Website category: university
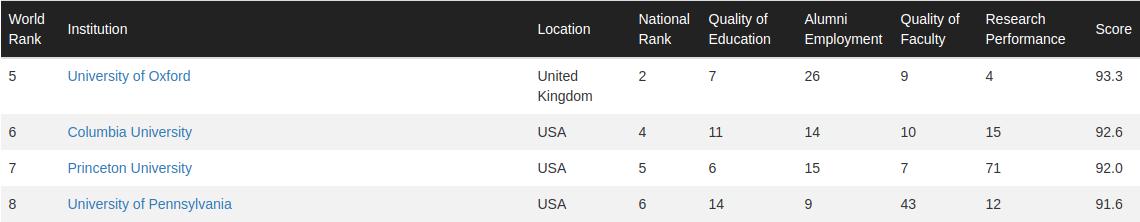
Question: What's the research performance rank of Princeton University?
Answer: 71

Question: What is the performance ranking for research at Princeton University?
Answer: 71

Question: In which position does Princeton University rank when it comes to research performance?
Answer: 71

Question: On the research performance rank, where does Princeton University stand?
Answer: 71

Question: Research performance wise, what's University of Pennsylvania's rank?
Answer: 12

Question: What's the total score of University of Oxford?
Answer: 93.3

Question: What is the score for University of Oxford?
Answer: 93.3

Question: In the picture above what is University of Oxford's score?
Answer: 93.3

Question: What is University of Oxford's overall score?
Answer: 93.3

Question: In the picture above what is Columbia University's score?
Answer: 92.6

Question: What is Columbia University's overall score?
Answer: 92.6

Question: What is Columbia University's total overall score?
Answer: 92.6

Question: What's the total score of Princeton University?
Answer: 92.0

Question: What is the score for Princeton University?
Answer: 92.0

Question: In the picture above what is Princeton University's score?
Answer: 92.0

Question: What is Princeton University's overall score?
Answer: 92.0

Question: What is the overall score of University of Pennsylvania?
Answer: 91.6

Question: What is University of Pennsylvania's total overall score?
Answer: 91.6

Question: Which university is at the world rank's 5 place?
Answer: University of Oxford

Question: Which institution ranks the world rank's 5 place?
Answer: University of Oxford

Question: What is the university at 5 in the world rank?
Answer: University of Oxford

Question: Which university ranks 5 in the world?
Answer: University of Oxford

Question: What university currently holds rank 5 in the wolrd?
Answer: University of Oxford

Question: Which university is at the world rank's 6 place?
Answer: Columbia University

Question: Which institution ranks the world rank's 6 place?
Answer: Columbia University

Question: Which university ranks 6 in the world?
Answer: Columbia University

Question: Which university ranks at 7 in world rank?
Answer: Princeton University

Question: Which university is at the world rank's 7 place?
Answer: Princeton University

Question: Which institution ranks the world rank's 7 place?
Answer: Princeton University

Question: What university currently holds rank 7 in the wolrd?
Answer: Princeton University

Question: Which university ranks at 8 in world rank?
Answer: University of Pennsylvania

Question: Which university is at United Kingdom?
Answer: University of Oxford

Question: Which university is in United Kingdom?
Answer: University of Oxford

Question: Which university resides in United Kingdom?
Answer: University of Oxford

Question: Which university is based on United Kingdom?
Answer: University of Oxford

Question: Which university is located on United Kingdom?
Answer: University of Oxford

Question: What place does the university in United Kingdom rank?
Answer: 5

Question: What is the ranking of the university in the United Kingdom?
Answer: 5

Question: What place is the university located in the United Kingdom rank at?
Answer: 5

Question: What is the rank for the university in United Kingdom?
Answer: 5

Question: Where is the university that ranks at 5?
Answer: United Kingdom

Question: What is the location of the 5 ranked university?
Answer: United Kingdom

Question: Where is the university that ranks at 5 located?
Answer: United Kingdom

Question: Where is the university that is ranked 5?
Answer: United Kingdom

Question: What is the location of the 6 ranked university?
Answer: USA

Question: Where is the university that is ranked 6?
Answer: USA

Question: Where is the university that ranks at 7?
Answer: USA

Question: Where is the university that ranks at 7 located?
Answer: USA

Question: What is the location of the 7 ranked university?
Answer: USA

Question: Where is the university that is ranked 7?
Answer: USA

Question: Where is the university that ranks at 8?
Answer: USA

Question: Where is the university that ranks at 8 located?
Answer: USA

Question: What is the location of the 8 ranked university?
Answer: USA

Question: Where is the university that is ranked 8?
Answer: USA

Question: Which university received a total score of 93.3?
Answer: University of Oxford

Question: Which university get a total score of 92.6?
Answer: Columbia University

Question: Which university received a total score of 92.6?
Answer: Columbia University

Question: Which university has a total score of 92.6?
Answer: Columbia University

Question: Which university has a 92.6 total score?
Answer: Columbia University

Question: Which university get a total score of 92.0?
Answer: Princeton University

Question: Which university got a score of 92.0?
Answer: Princeton University